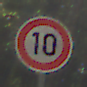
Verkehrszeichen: Geschwindigkeit10
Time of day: Midday
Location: Outdoor (RoadRail)
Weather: Clear
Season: NotSpecified
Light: Natural